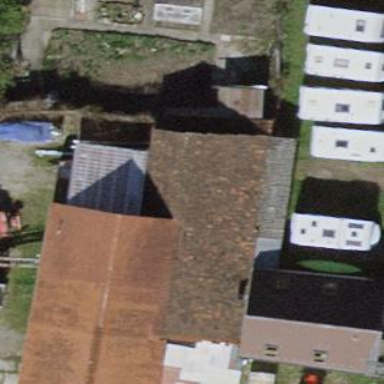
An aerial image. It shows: Shed building.